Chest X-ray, PA view. Patient: 11 years old, sex M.
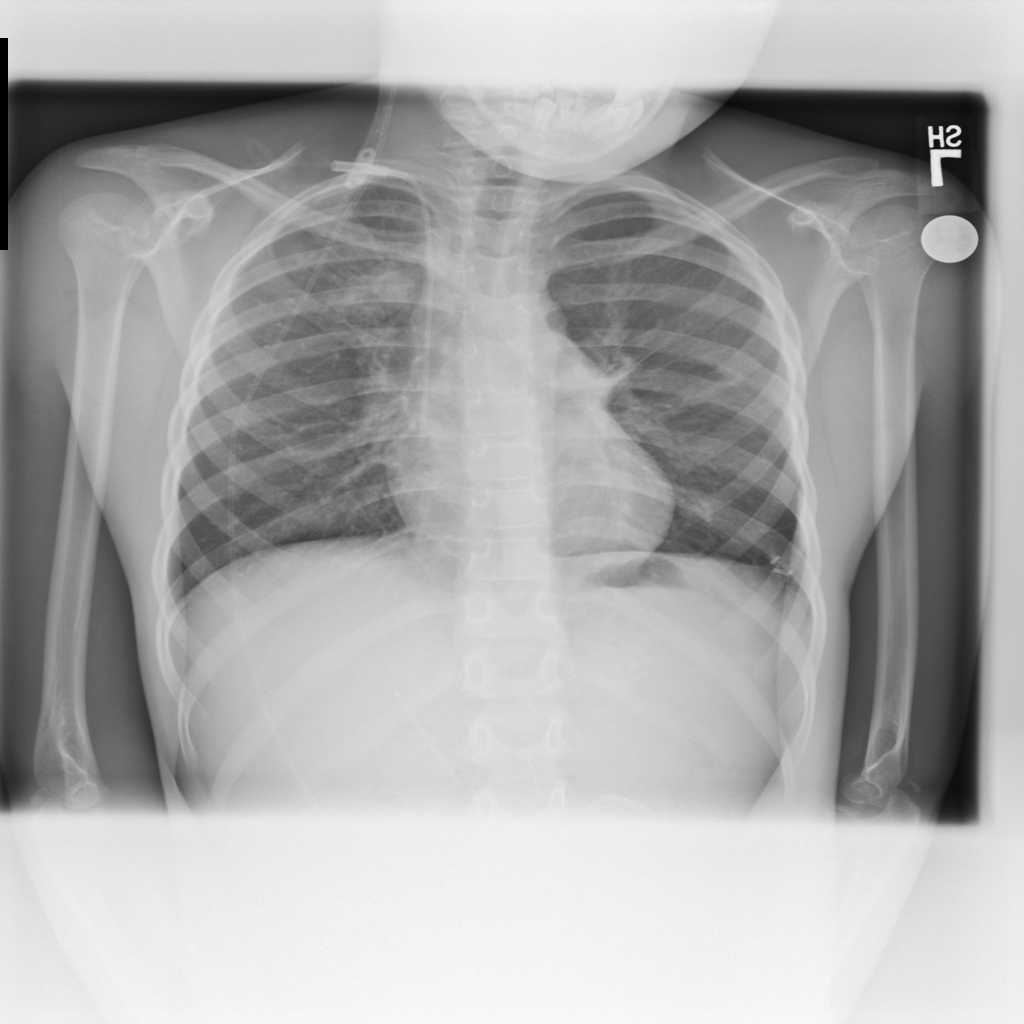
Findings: Infiltration, Mass